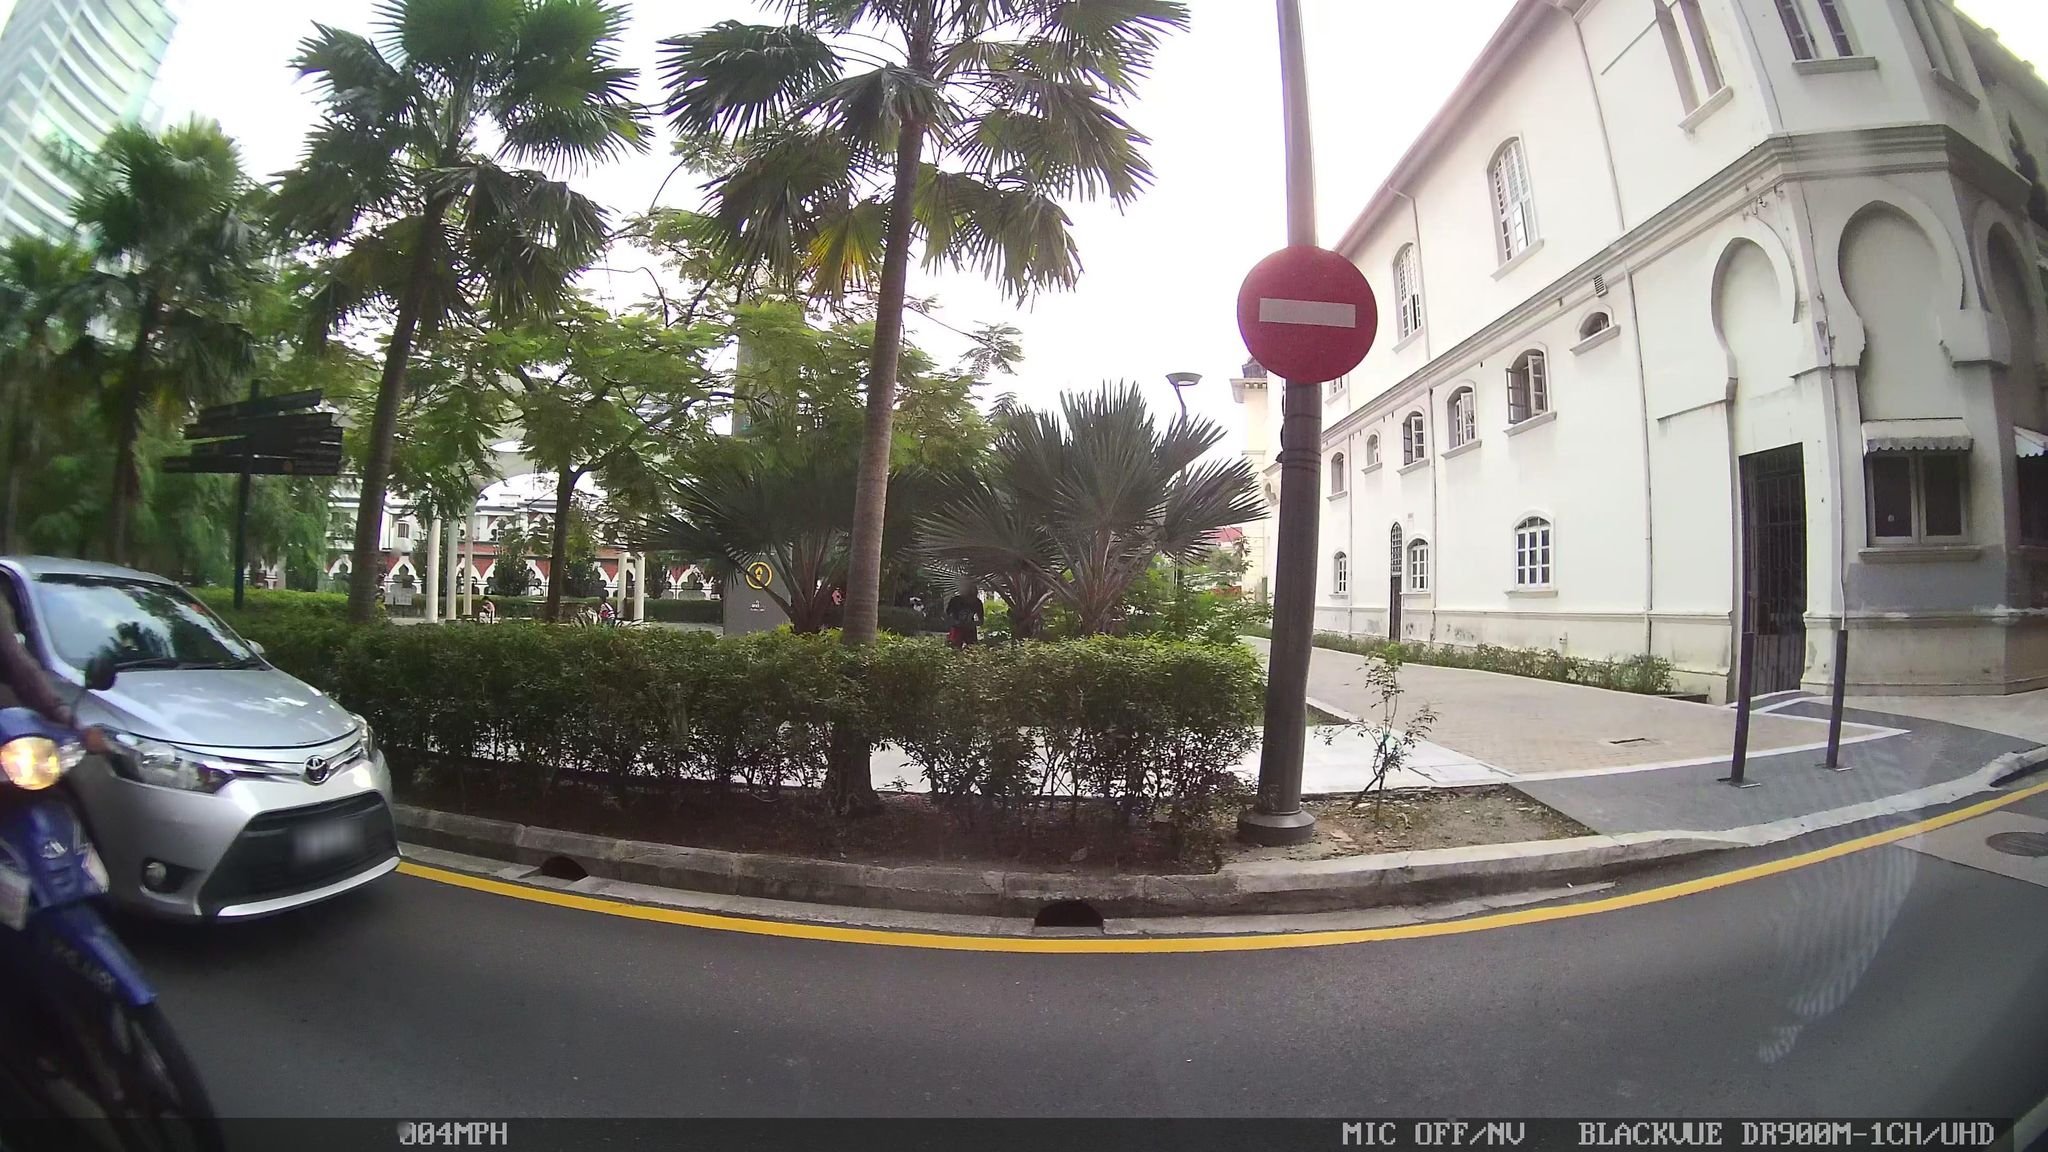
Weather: clear
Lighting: day
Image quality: good
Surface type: driving surface
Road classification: steps, corridor
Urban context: urban centre
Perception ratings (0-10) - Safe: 6.09, Lively: 9.48, Beautiful: 6.26, Boring: 2.19, Depressing: 4.63, Wealthy: 6.28